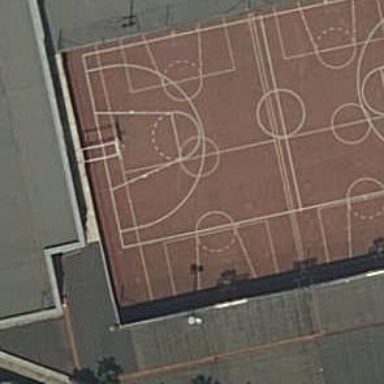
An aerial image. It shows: Basketball court on leisure land pitch.